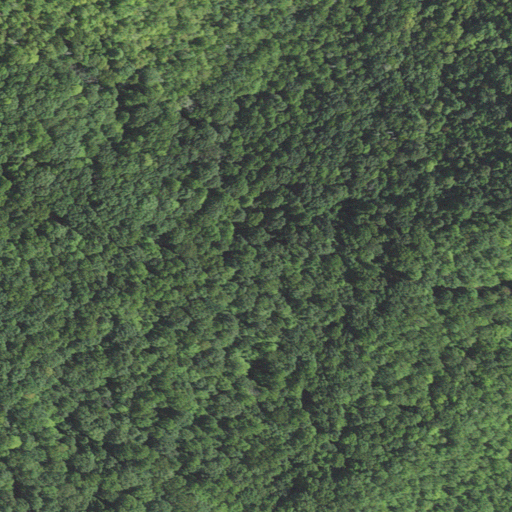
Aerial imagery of gap in North Carolina named Jenks Gap containing deciduous forest, mixed forest, and evergreen forest